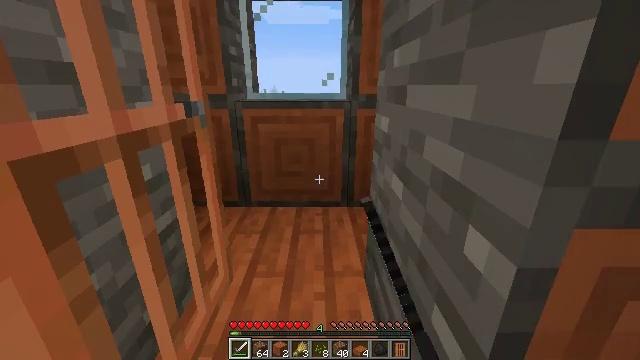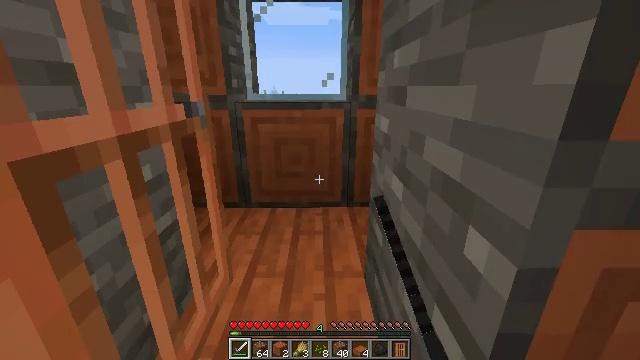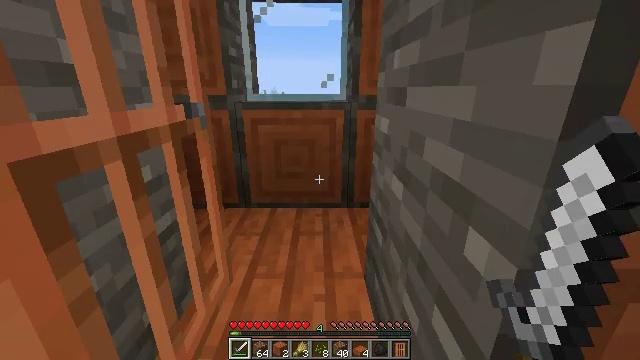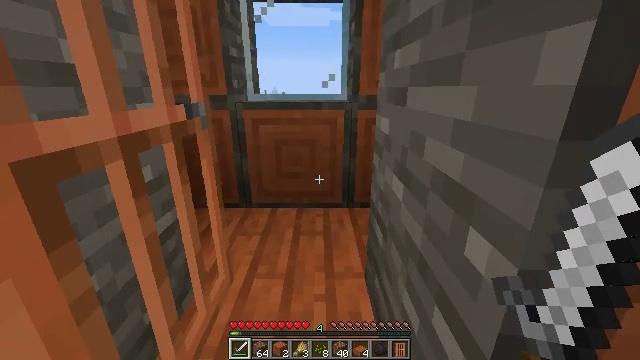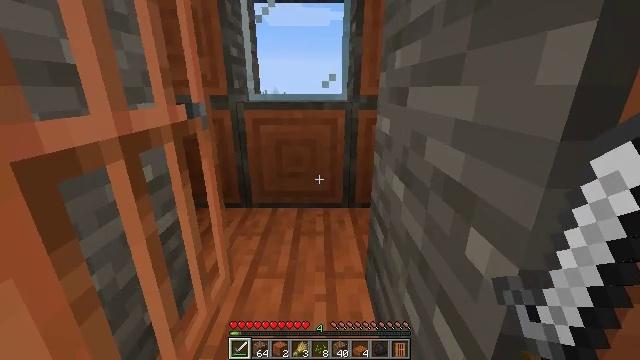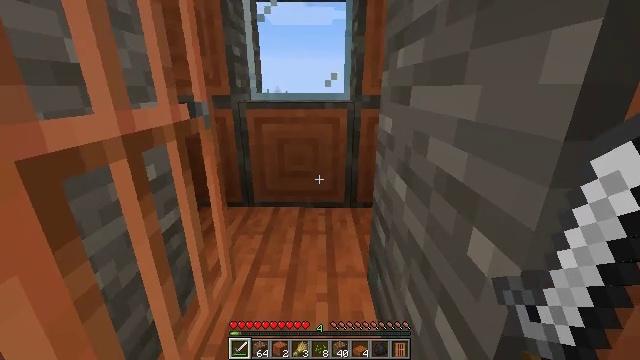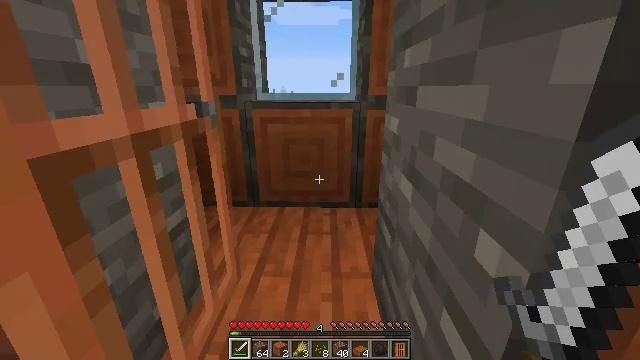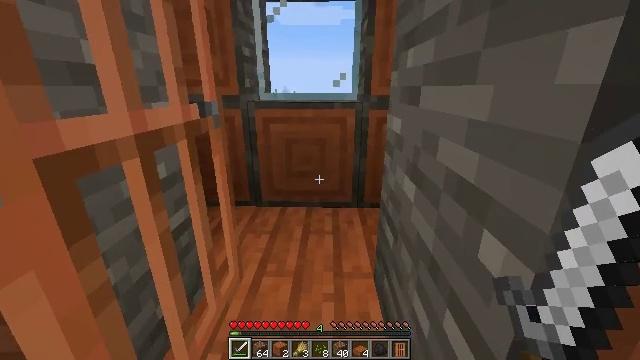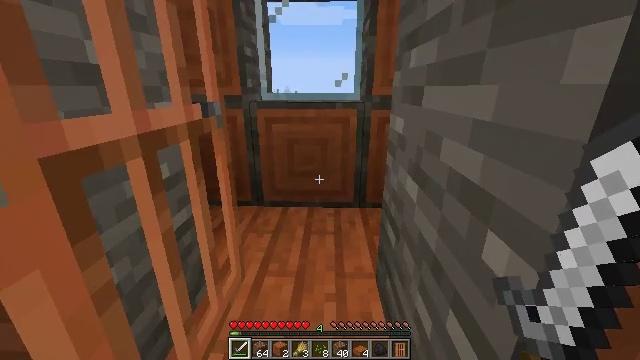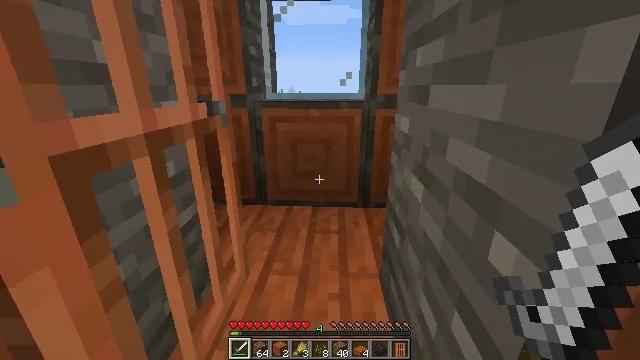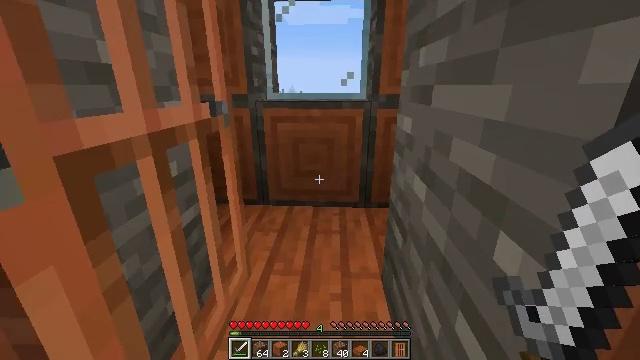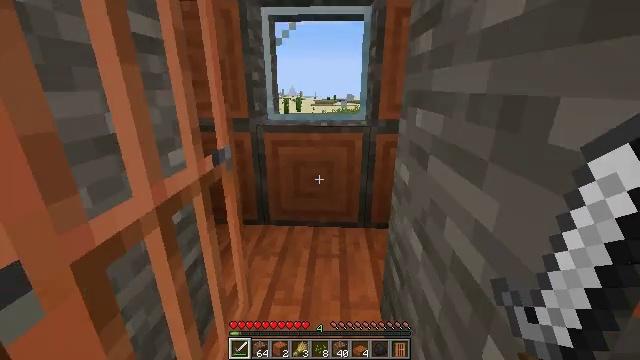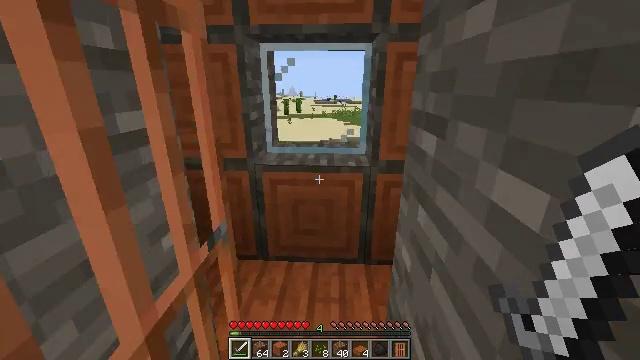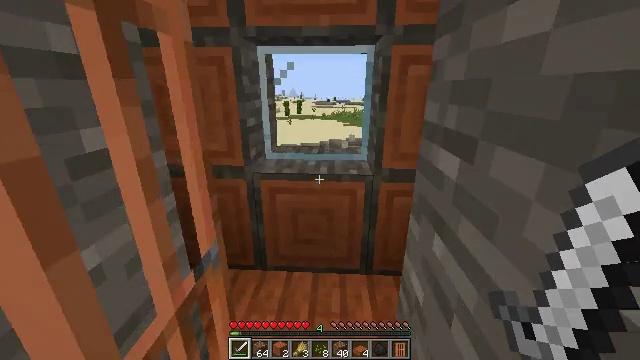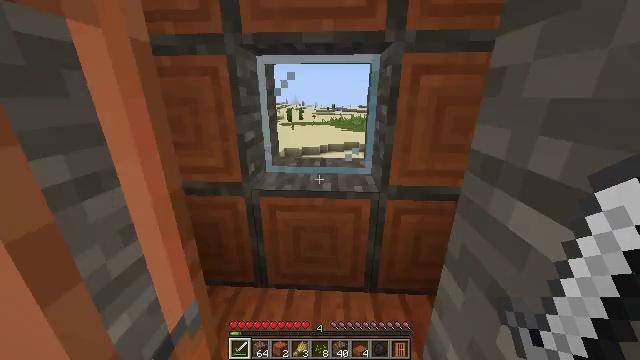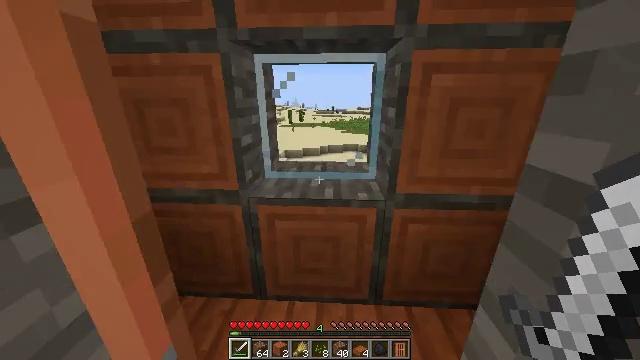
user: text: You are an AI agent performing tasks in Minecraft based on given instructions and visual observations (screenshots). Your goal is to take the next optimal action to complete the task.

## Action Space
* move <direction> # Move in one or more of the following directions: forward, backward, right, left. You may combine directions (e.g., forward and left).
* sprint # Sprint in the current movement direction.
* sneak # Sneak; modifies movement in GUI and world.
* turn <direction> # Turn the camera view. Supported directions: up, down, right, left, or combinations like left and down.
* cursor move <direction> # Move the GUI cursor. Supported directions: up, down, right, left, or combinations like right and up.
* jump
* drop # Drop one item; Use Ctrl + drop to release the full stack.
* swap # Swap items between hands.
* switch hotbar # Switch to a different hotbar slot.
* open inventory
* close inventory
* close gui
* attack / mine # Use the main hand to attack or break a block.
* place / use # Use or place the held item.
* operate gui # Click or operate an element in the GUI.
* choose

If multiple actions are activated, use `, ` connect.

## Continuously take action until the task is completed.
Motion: motion action
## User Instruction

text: Harvest sugar cane from the plant.
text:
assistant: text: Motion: no_op
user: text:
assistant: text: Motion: move forward
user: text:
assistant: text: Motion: move forward
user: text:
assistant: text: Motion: move forward
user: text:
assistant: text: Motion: move forward
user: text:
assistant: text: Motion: move forward, turn left
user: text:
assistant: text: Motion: move forward
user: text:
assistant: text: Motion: move forward
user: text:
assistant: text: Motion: move forward
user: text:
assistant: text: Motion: move forward
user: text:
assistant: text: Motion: move forward, sprint
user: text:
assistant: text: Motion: move forward, sprint
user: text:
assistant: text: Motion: move forward, sprint
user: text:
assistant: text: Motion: move forward, sprint
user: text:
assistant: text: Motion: move forward, sprint
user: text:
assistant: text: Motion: move forward, sprint
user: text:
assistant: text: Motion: move forward, sprint
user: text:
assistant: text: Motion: move forward, sprint
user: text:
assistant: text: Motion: move forward, sprint
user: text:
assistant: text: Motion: move forward, sprint
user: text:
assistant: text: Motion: move forward, sprint, turn left
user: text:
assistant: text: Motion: move forward, sprint, turn left and down
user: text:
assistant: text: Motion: move forward, sprint, turn left
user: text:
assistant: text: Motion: turn left
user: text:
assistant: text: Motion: turn left
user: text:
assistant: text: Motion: turn left
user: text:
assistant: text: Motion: turn left
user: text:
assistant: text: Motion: turn left
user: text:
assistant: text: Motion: turn left
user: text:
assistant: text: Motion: no_op